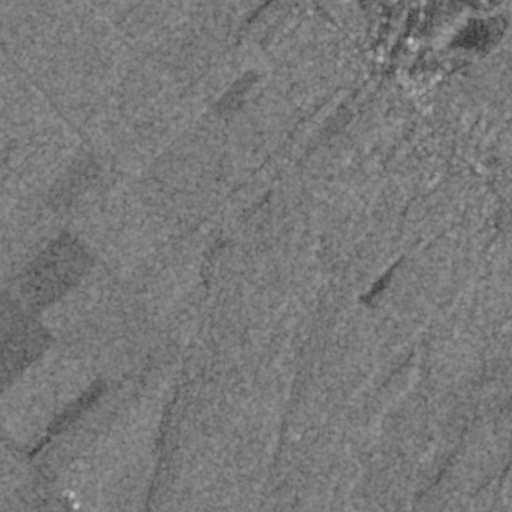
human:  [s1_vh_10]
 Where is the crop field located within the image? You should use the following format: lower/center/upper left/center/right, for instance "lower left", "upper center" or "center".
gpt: The crop field is located in the left of the image.
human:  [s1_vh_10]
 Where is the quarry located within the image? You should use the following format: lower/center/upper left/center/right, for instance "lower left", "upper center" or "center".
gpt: The quarry is located in the upper right of the image.
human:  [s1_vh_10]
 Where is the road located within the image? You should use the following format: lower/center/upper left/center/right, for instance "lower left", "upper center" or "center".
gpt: There is no road in the image.

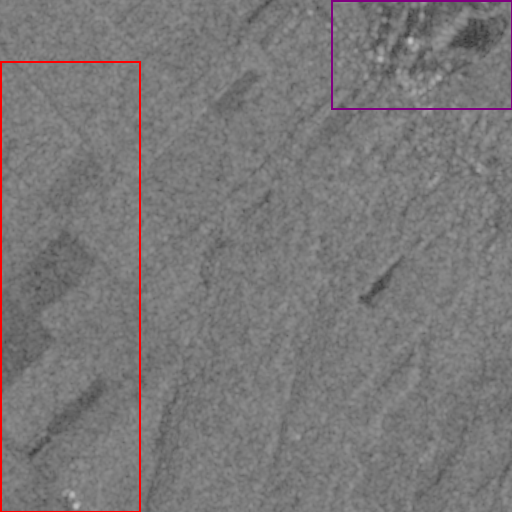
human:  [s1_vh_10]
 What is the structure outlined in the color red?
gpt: The structure outlined in red is a crop field.
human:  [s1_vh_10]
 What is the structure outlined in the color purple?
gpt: The structure outlined in purple is a quarry.
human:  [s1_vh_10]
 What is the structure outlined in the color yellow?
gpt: There is no yellow outline.